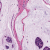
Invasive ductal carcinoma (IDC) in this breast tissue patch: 1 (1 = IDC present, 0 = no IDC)